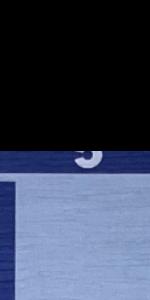
Label: Empty